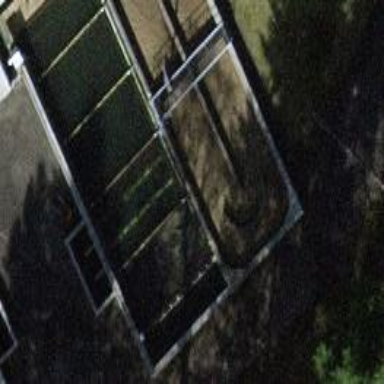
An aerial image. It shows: Body of wastewater.